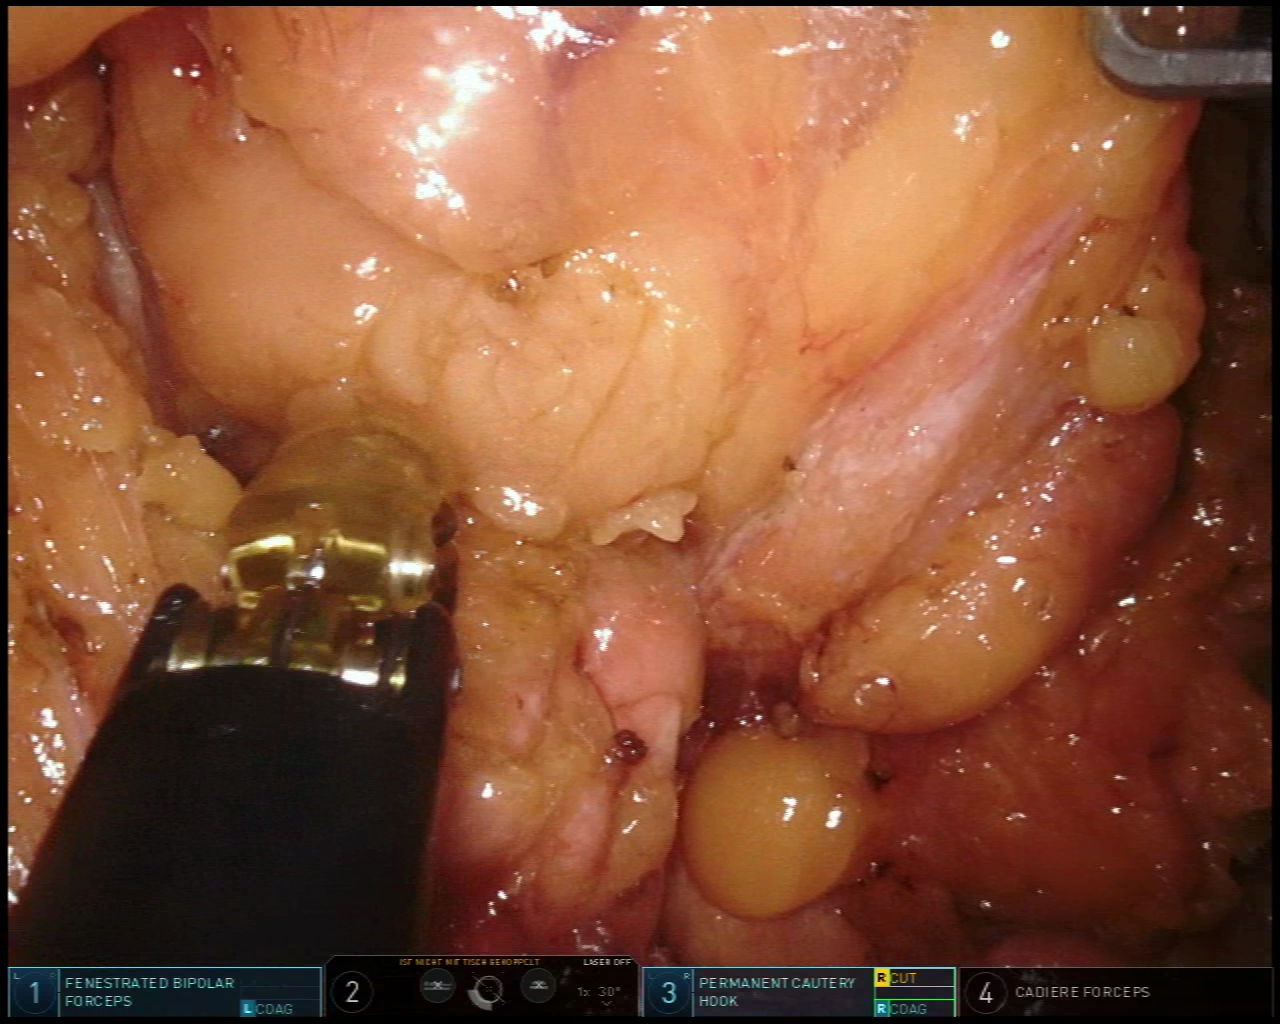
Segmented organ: pancreas
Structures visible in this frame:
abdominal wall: yes
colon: no
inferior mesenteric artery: no
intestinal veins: no
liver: no
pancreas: yes
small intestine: no
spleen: no
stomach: no
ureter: no
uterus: no
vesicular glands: no